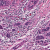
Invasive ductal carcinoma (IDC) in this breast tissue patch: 0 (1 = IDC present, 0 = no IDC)